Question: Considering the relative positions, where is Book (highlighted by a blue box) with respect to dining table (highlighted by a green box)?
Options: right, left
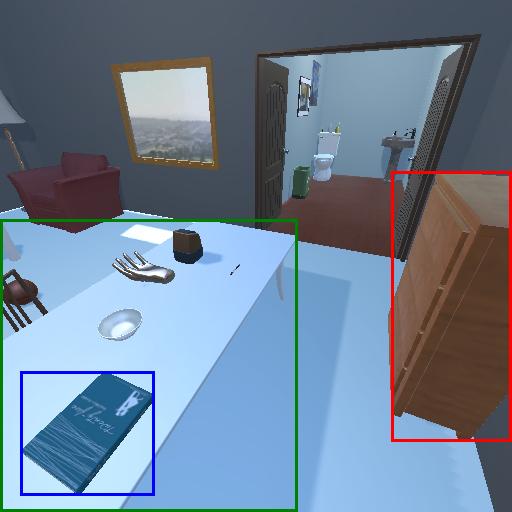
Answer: right